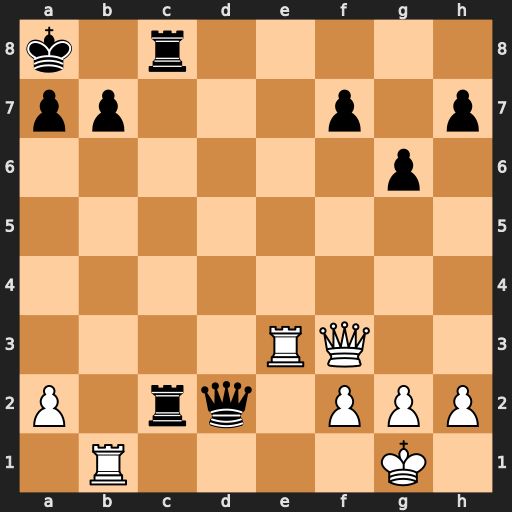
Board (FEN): k1r5/pp3p1p/6p1/8/8/4RQ2/P1rq1PPP/1R4K1
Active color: w
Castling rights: -
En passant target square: -
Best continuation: Qxb7#